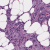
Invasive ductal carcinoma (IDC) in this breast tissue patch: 1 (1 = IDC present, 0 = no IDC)